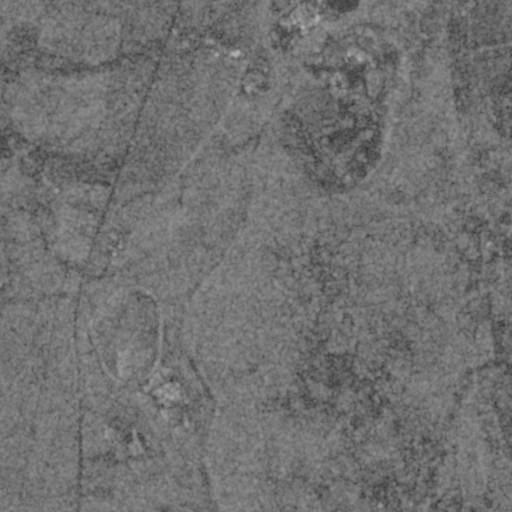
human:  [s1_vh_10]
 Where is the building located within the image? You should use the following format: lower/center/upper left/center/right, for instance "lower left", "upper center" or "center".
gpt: The building is located in the upper center of the image.
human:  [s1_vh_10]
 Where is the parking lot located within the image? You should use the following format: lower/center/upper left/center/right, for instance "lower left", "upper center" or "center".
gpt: There is no parking lot in the image.

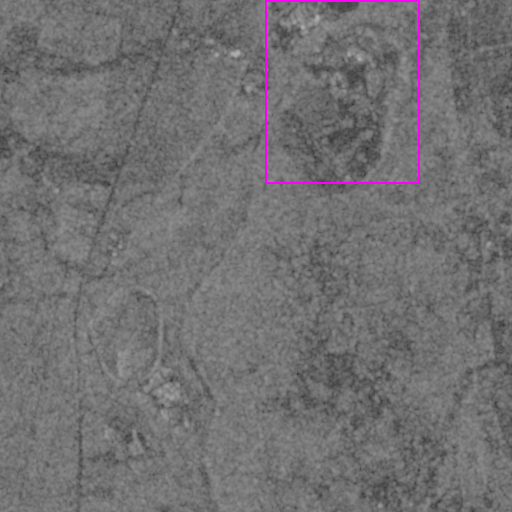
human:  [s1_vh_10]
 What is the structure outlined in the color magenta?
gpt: The structure outlined in magenta is a quarry.
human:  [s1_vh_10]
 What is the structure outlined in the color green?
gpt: There is no green outline.